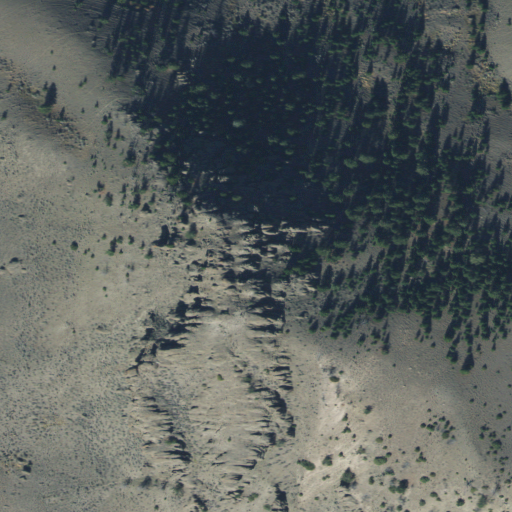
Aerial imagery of cliff(s) in Montana named Dick Randall Point containing evergreen forest, shrub, and grassland